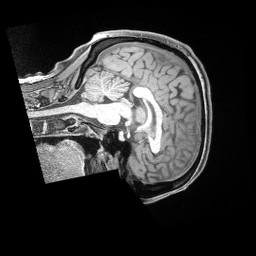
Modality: T1w
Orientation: sagittal
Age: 38
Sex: female
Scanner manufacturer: siemens
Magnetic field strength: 3 T
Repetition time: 2 s
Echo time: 0.00211 s